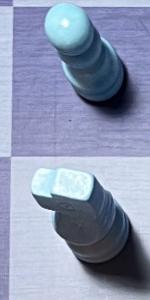
Label: Knight_White